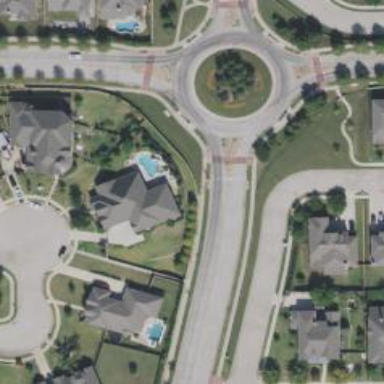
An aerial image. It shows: Tertiary road with separate sidewalks.